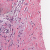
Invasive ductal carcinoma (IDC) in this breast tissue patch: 0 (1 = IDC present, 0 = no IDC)